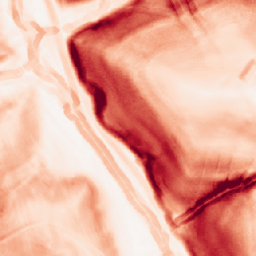
Category: morphological
Decomposition family: morphological_gradient
Decomposition parameters: size: 5
shape: diamond
Upsampling method: area
Upsampling parameters: scale: 4
Upsampling scale: 4